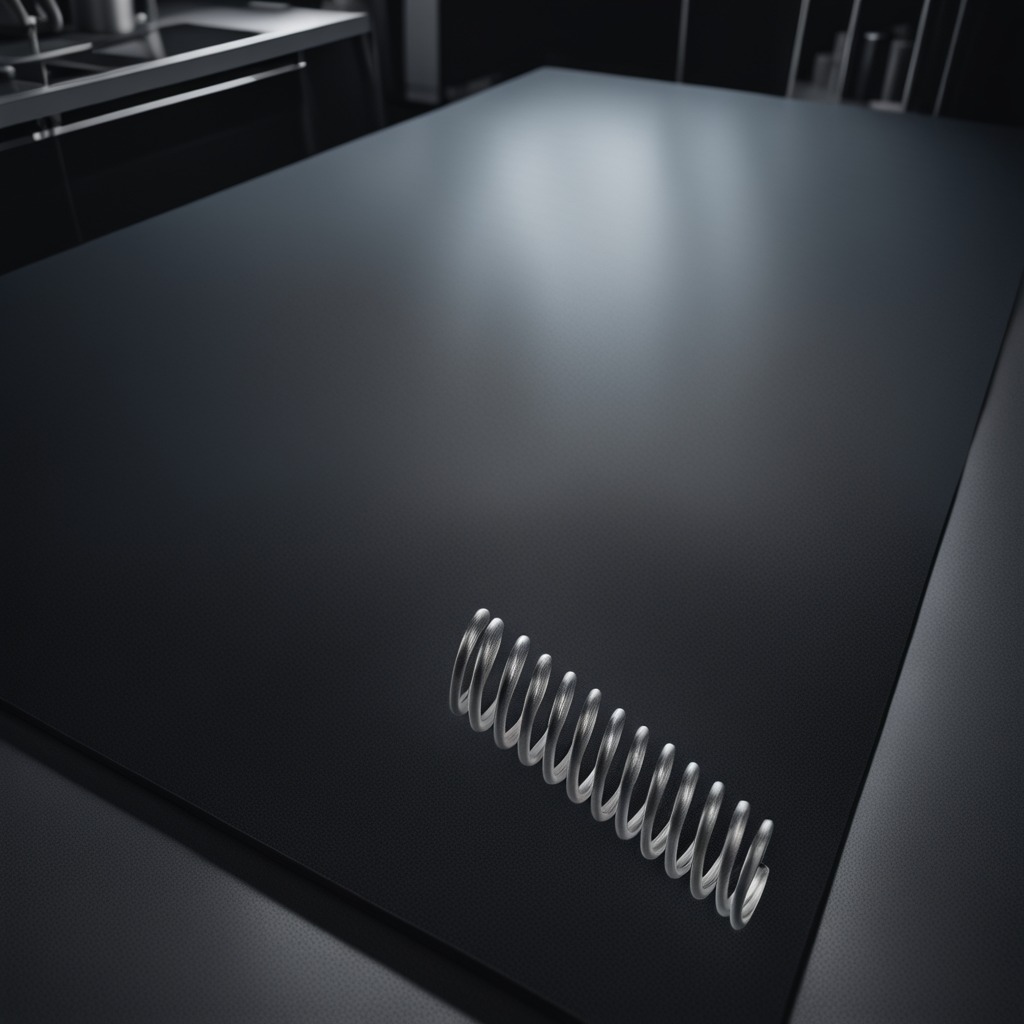
A coiled metal spring is lying on the granite tabletop.